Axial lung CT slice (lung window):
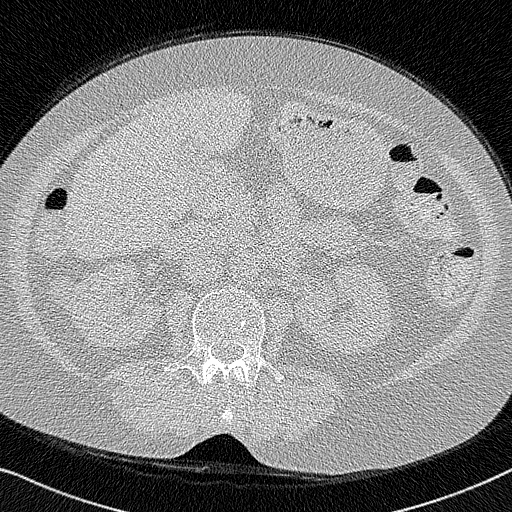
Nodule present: no